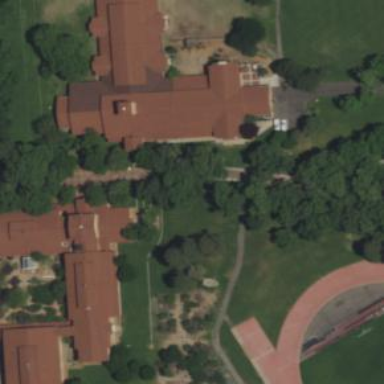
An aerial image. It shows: School building.